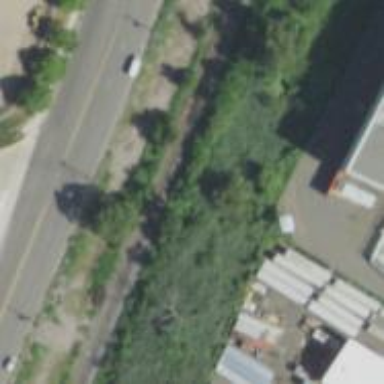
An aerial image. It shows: Abandoned railway.